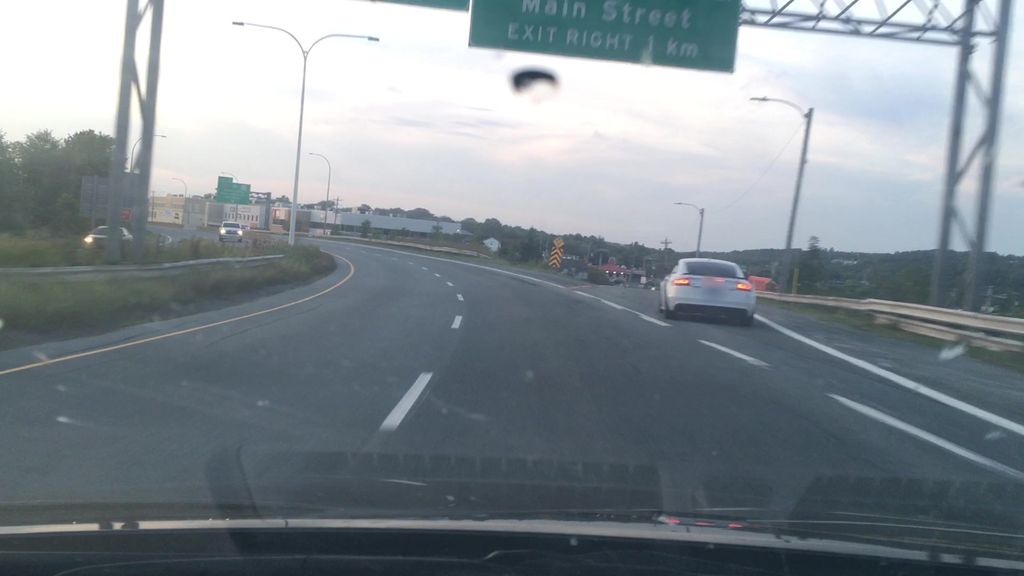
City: halifax